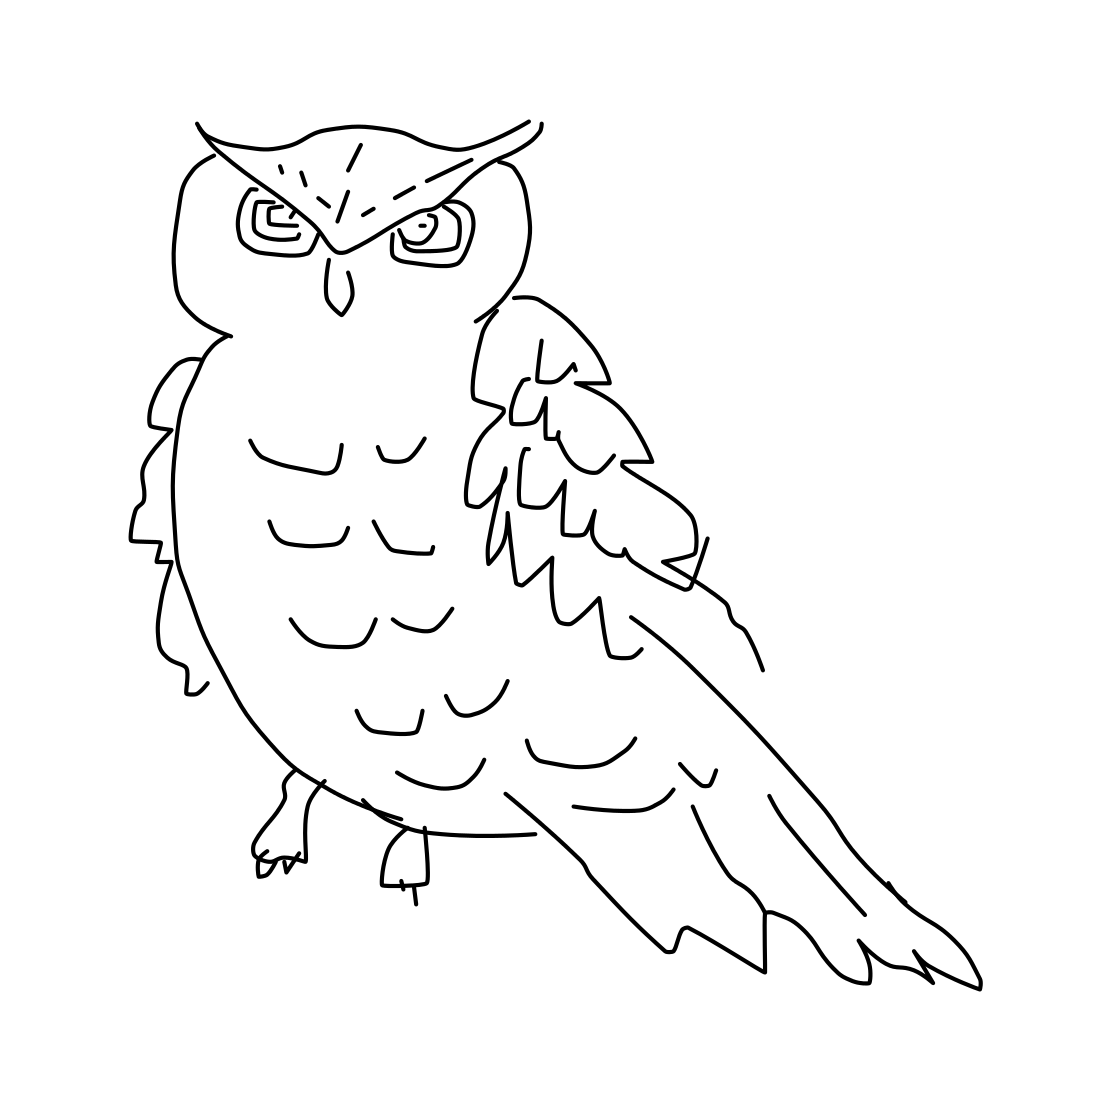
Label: owl